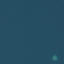
Land use / land cover class: SeaLake